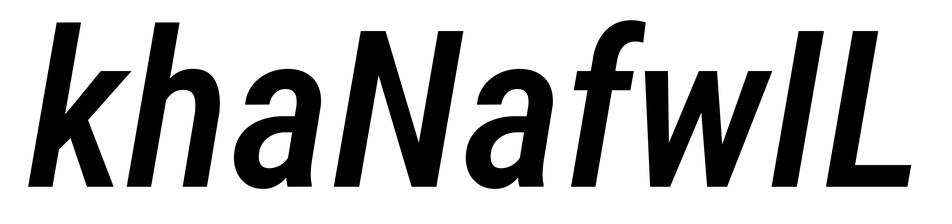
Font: Roboto-Italic_Condensed_Medium_Italic